Question: I'm not sure if this is possible, but it would be quite awesome if it is.
Basically, I am using bootstrap tabs and I have about 5 separate tabs.
Each tab offers different functionality, however, I'd like to be able to show one div across ALL tabs. For example, you view tab 1, then click on tab 2, that div shows in tab 1 AND tab 2.
Here is the catch... I'm using ASP.net, so I can't use jQuery to move the elements between tabs on change as it would mess with .Net...
The only way I was thinking was somehow possibly setting a super high z-index on the div I want to show across all tabs, however, I believe that that won't work if the tab it originates in is hidden.
Here is some code as an example:
'''
<div class="tabbable">
<ul id="applicant-tabs" class="nav nav-tabs tab-padding tab-space-3 tab-blue applicant-tabs">
<li class="active"><a href="#registration-tab" class="registration-tab" data-color="#c0504d" data-toggle="tab">Registration</a></li>
<li><a href="#validation-tab" class="validation-tab" data-color="#9bbb59" data-toggle="tab">Validation</a></li>
</ul>
<div class="tab-content" style="overflow-x:hidden;">
<div class="tab-pane in active form-horizontal" id="registration-tab">
<div>content that is only shown in registration tab</div>
<div>content that can be seen in all tabs</div>
</div>
<div class="tab-pane in form-horizontal" id="validation-tab">
<div>content that is only shown in validation tab</div>
</div>
</div>
</div>
'''

Please let me know if you need any other clarification.
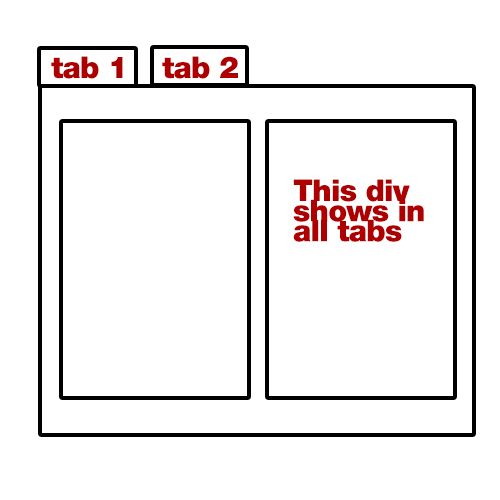
Answer: How about moving the content that you want across all tabs outside of the 'tab-pane' '<div>' and put it just before the closing '</div>' of 'tab-content'. Then it's just a case of styling the two 'boxes'.
'''
<div class="tab-content" style="overflow-x:hidden;">
<div class="tab-pane in active form-horizontal" id="registration-tab">
<div>content that is only shown in registration tab</div>
</div>
<div class="tab-pane in form-horizontal" id="validation-tab">
<div>content that is only shown in validation tab</div>
</div>
<div>content that can be seen in all tabs</div>
</div>
'''
'''
.tab-pane > div,
.all-tabs-content {
padding: 20px;
background: #ececec;
}
.tab-pane > div {
float: left;
}
.all-tabs-content {
float: right;
padding: 20px;
}
'''
<URL>